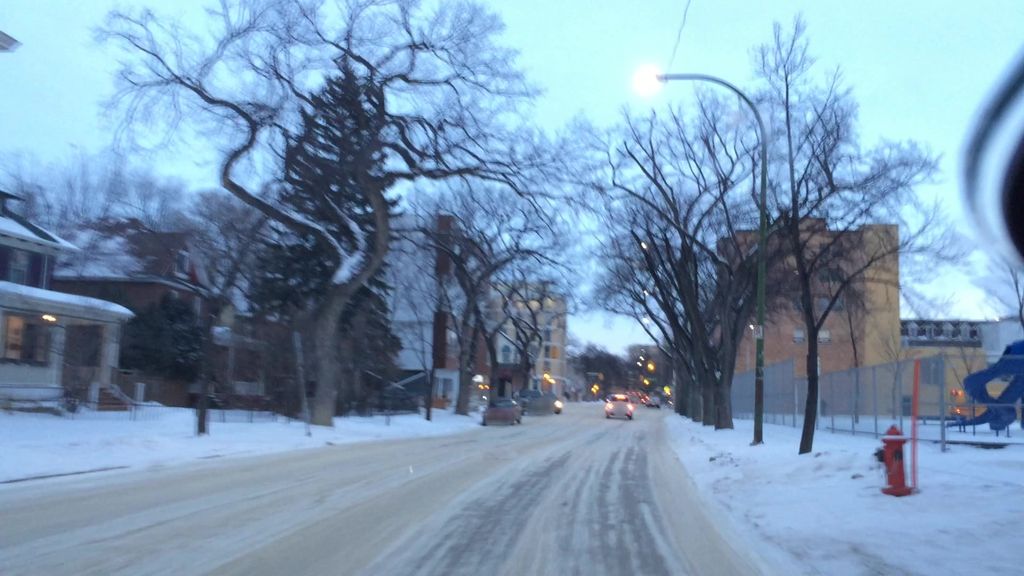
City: winnipeg